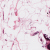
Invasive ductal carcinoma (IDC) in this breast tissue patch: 0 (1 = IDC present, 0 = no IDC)